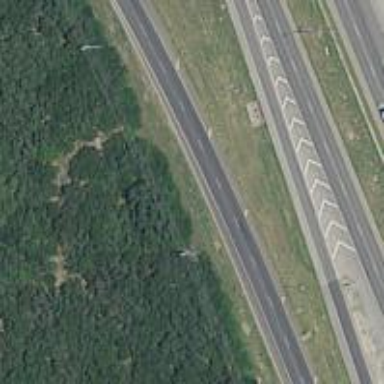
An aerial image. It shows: Secondary road with asphalt surface and frontage road.